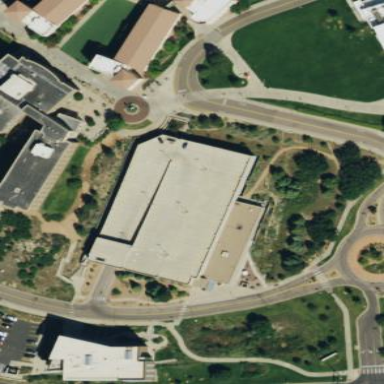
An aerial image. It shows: Parking garage.